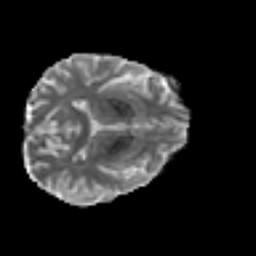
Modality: MD
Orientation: axial
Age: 33
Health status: ill
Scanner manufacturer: philips
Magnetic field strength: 3 T
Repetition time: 9 s
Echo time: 0.127 s